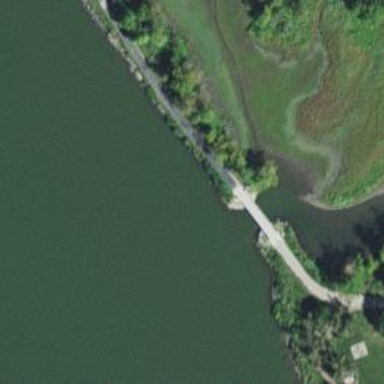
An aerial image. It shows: Bridge over shared cycleway.